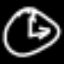
Label: clock